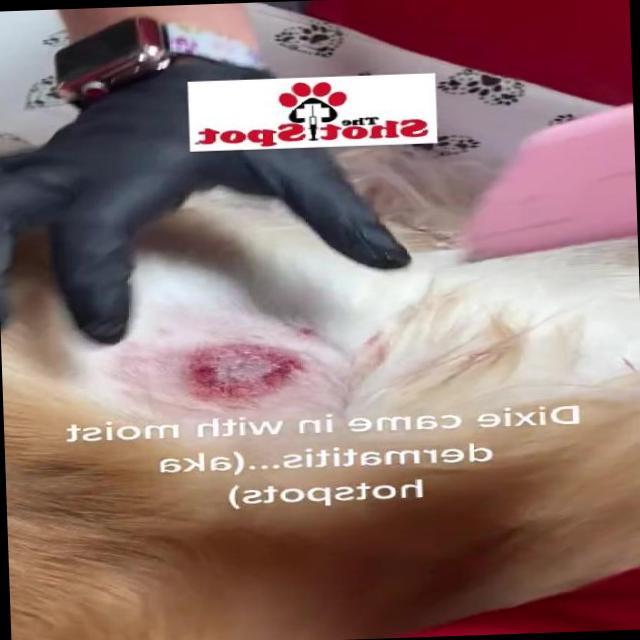
Canine dermatitis — inflammation of the skin presenting with erythema, pruritus, papules, and excoriation. May be allergic, contact, or atopic in origin.